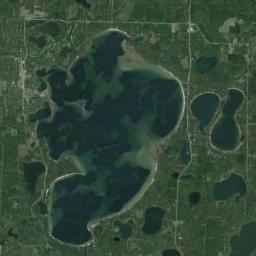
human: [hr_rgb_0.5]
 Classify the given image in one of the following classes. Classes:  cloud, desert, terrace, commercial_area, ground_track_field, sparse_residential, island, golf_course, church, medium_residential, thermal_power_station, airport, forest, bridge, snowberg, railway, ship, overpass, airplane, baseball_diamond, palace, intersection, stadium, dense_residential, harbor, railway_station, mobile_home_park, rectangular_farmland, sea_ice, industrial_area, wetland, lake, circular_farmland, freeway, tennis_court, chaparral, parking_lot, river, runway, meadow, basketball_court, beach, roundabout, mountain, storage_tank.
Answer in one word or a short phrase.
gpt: lake